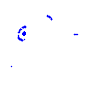
Particle: proton